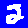
Digit: 2